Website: walmart
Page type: payment
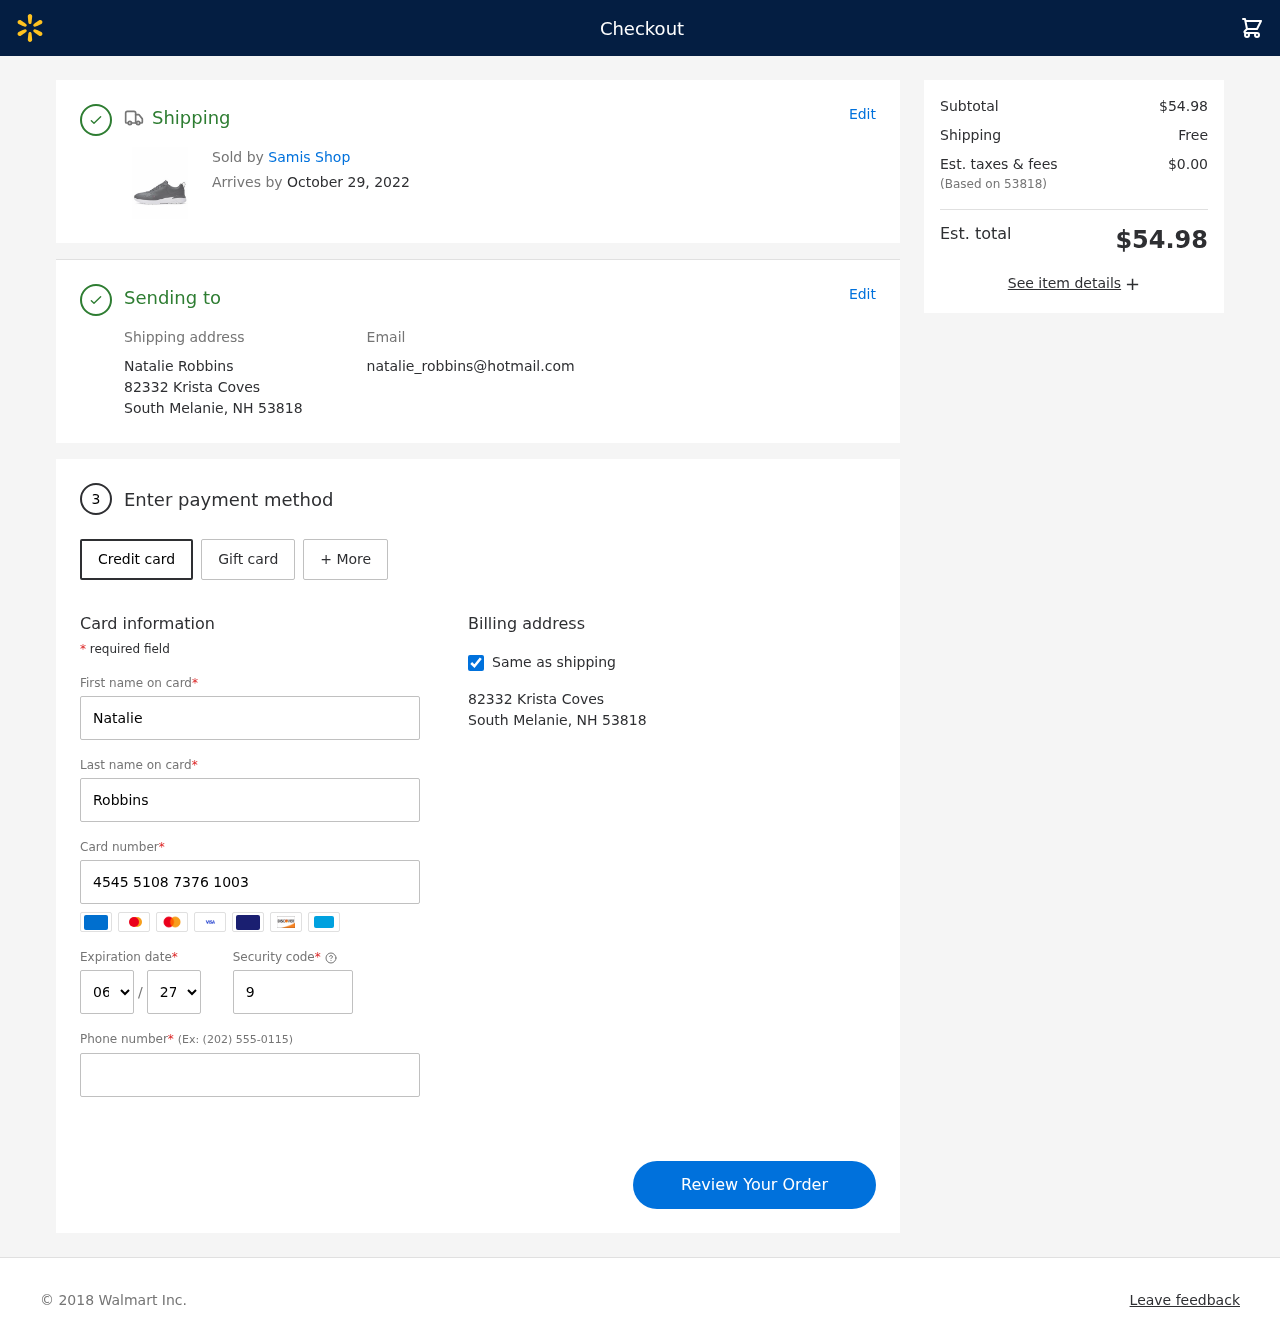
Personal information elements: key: PII_CARD_CVV
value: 980
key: PII_CARD_EXPIRY_MONTH
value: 06
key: PII_CARD_EXPIRY_YEAR
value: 27
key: PII_CARD_NUMBER
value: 4545 5108 7376 1003
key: PII_CITY_STATE_ZIP
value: South Melanie, NH 53818
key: PII_EMAIL
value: natalie_robbins@hotmail.com
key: PII_FIRSTNAME
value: Natalie
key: PII_FULLNAME
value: Natalie Robbins
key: PII_LASTNAME
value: Robbins
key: PII_PHONE
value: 2008743310
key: PII_POSTCODE
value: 53818
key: PII_STREET
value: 82332 Krista Coves
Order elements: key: ORDER_DELIVERY_DATE
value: October 29, 2022
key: ORDER_SUBTOTAL
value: $54.98
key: ORDER_SHIPPING_COST
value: Free
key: ORDER_TAX
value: $0.00
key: ORDER_TOTAL
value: $54.98